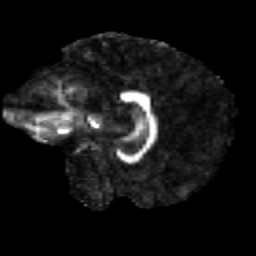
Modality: FA
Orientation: sagittal
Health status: healthy
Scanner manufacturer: siemens
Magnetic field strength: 3 T
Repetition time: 12 s
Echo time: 0.092 s